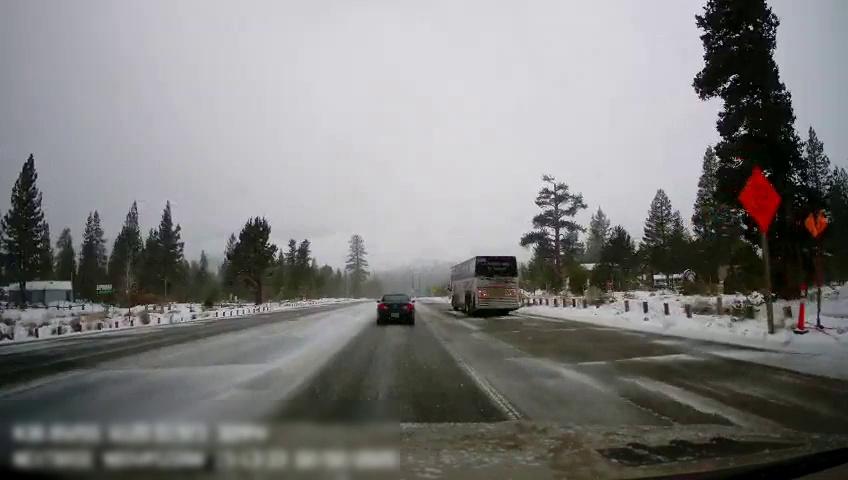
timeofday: Day
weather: Snowy
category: Drivable Space
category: Vehicles | Car
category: Vehicles | Bus
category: Lanes | Current Lane
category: Lanes | Alternate Lane
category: Traffic | Signs